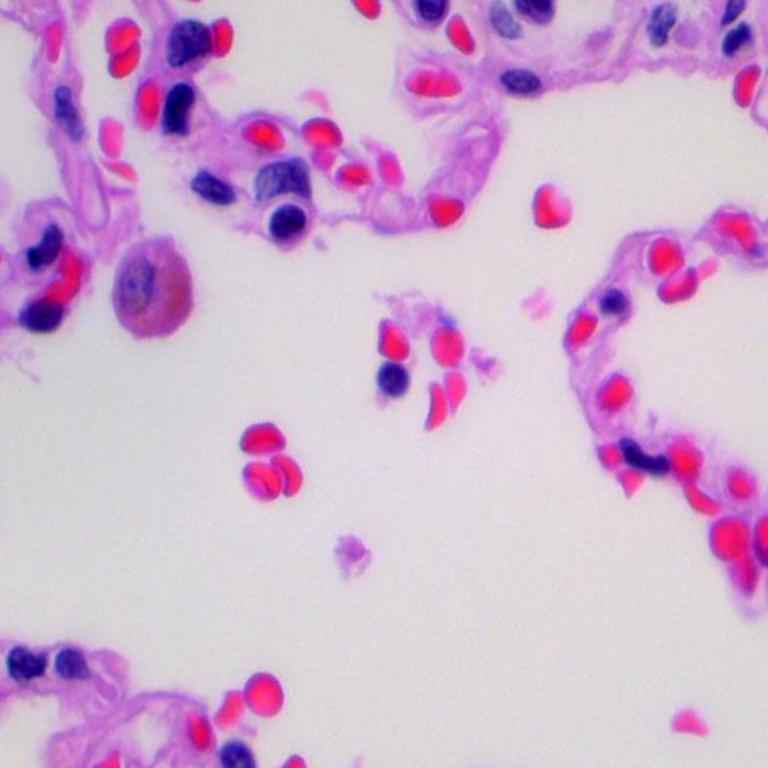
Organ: lung
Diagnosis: benign